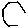
Label: hexagon